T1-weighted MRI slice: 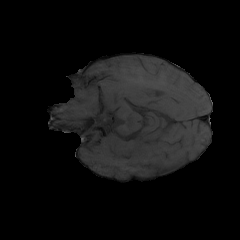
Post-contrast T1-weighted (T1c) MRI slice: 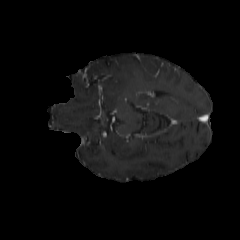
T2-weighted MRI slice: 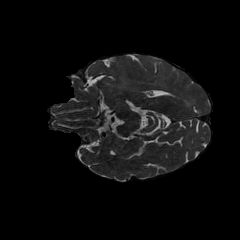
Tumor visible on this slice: no